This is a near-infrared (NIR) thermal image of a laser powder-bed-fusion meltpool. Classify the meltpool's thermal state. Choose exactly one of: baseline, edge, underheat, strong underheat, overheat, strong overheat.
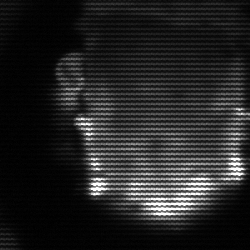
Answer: baseline